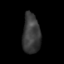
Tissue: skin
Cell type: Epithelial cells
Senescence score: 0.2225
Nuclear area (px): 686
Mean DAPI intensity: 58.631